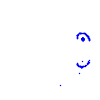
Particle: kaon